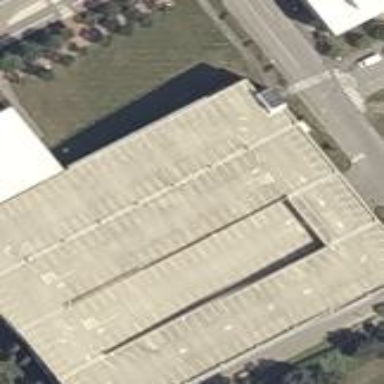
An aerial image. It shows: Multi-storey parking building with concrete surface.